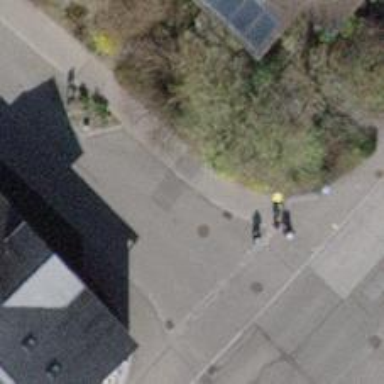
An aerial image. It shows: Post box.